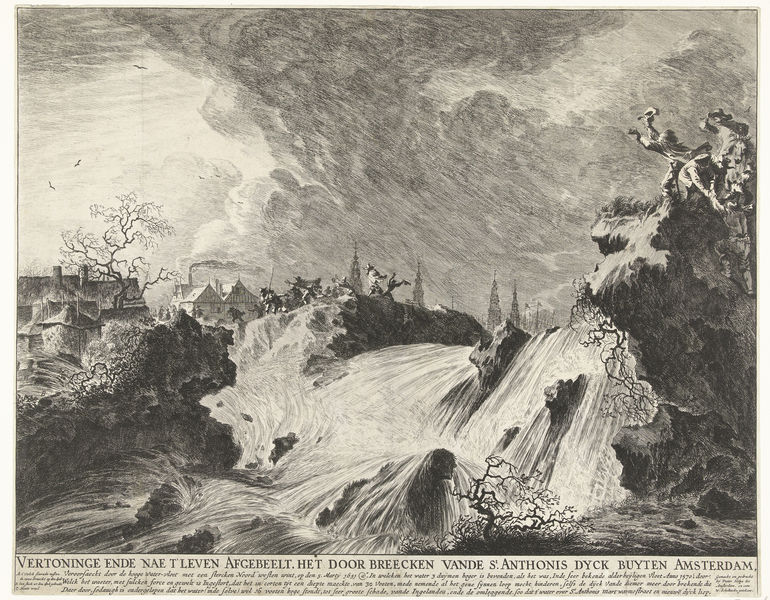
Titel: Doorbreken van de Sint-Antoniesdijk
Künstler: Pieter Nolpe
Standort: Amsterdam
Institution: Rijksmuseum
Schlagwörter: baum, felsen, himmel, mann, wasser, wolken, bäume, fluss, landschaft, menschen, stadt, grau, dach, holland, niederlande, häuser, vögel, kirche, rauch, hochwasser, wasserfall, kamin, schornstein, turm, schnell, schrift, dorf, schornsteine, grafik, graphik, industrie, reißend, strom, sturzbach, flut, katastrophe, naturgewalt, sturm, unwetter, kirchen, radierung, stich, text, fliehen, dramatisch, legende, tosen, amsterdam, wildwasser, unbelaubt